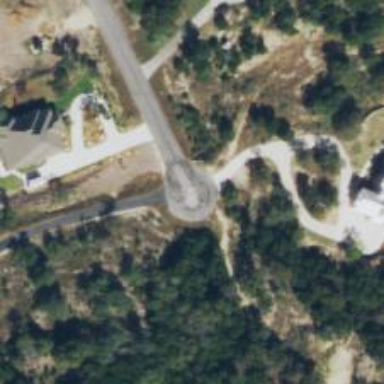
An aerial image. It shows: Turning circle on the road.